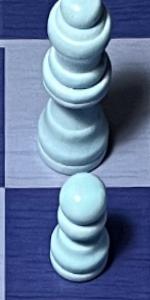
Label: Pawn_White